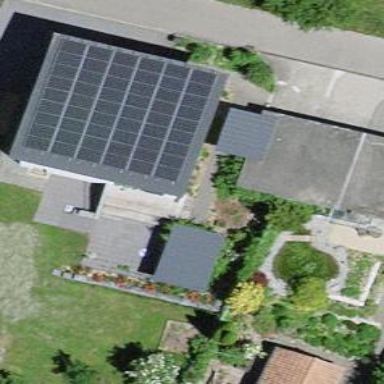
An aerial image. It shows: Solar power generator with photovoltaic panels.